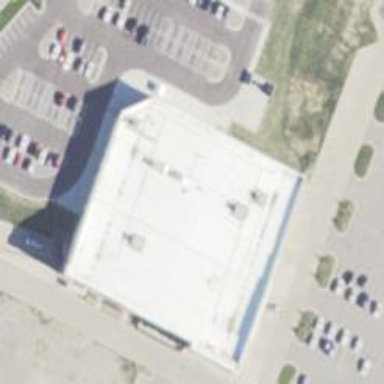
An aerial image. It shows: Retail building.